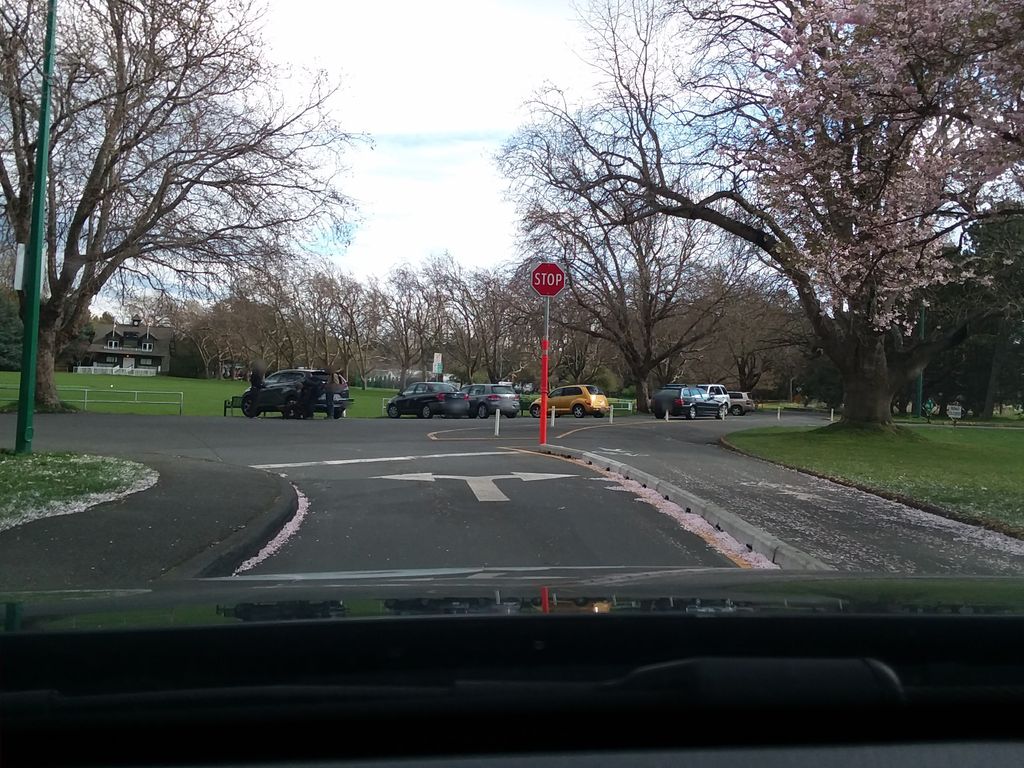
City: victoria